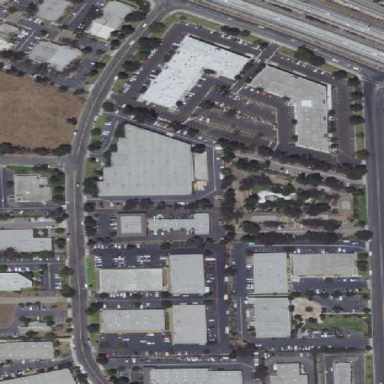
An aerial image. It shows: Commercial area.